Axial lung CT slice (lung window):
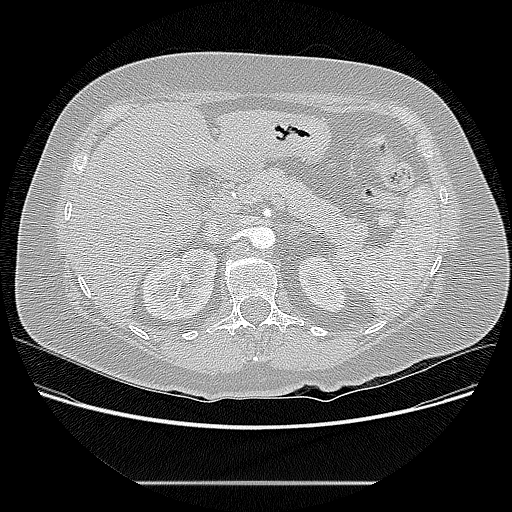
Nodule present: no